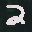
Label: 2